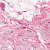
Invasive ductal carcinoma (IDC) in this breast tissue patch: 0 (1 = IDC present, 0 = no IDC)